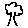
Label: tree